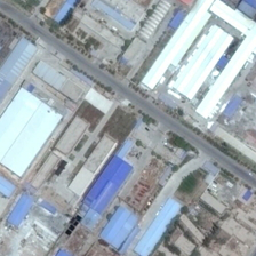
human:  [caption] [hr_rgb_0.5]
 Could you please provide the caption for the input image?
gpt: An alley is between the white and blue industrial areas.

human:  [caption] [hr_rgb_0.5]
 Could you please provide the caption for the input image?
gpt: A straight road runs through the prosperous industrial area.

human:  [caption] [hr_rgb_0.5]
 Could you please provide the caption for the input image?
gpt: The alley is white industry and blue.

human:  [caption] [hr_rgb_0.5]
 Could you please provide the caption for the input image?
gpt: Straight roads pass through this rich industrial area.

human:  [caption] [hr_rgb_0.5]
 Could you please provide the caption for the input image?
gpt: An alley is between a white industry and a blu e one.